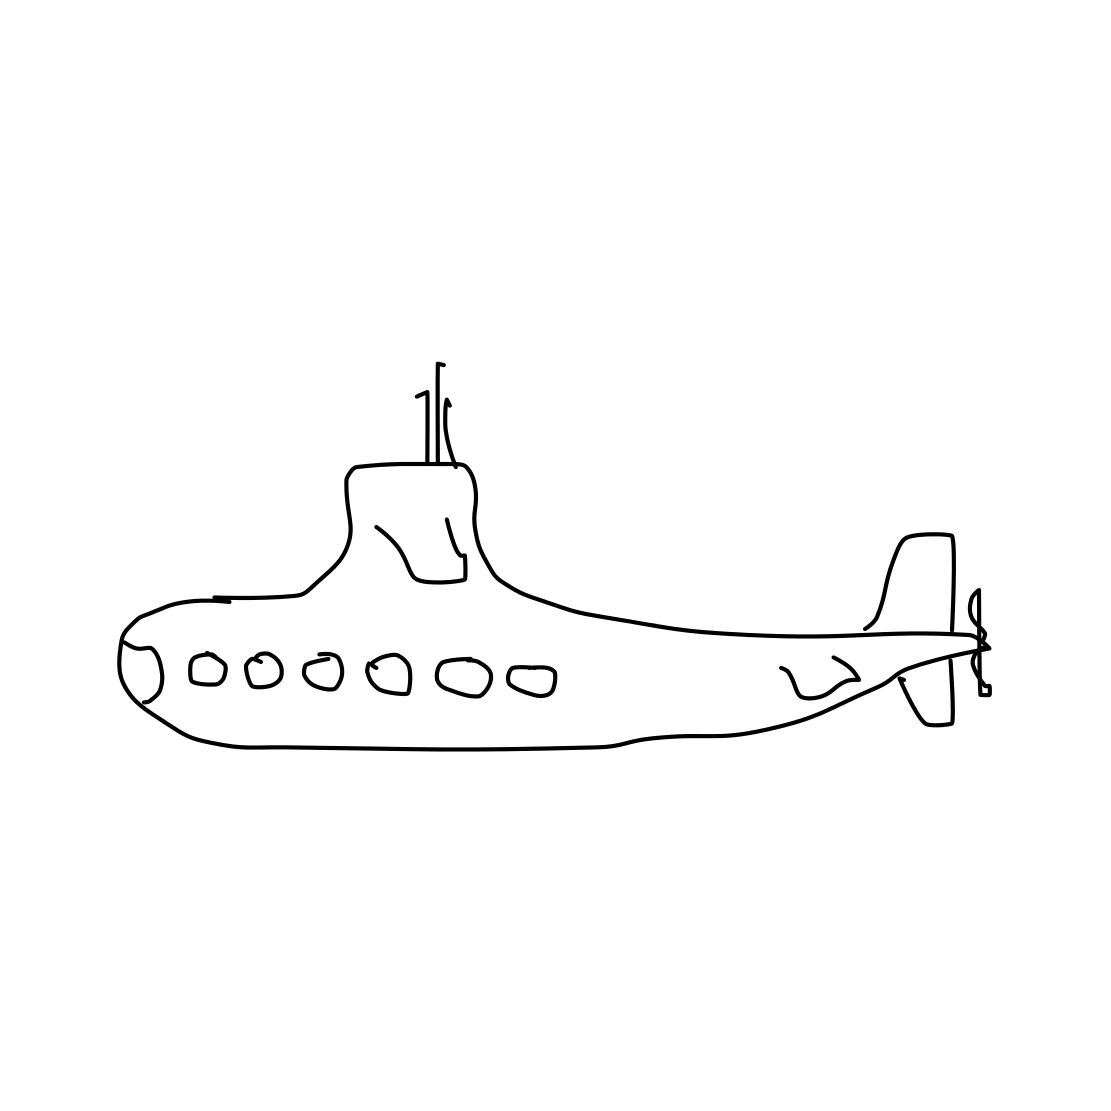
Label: submarine